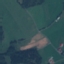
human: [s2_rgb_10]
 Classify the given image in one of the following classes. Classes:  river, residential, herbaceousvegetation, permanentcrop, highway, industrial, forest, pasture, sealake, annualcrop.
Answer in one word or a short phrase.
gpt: Pasture